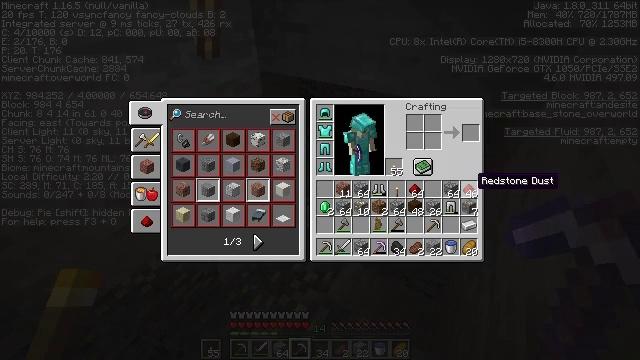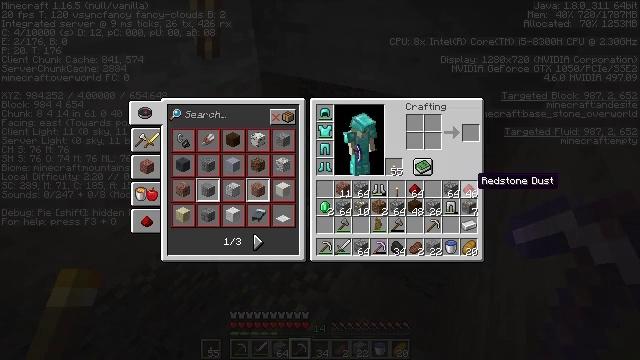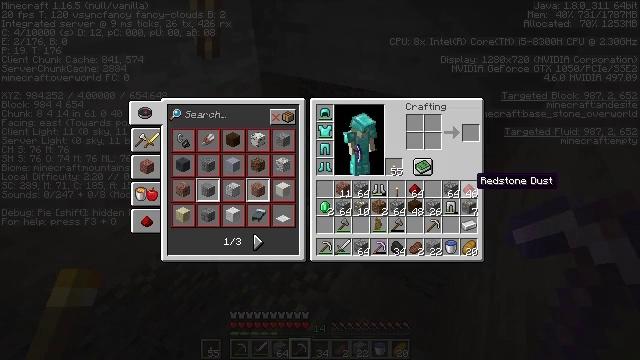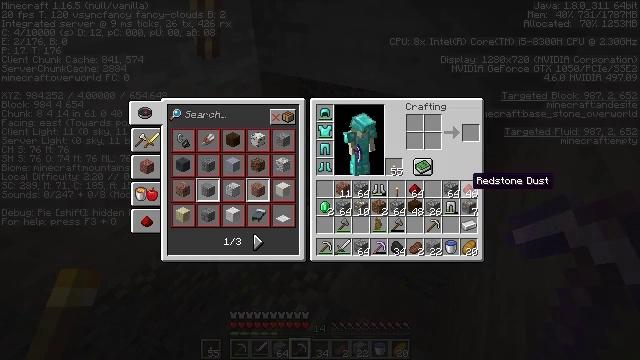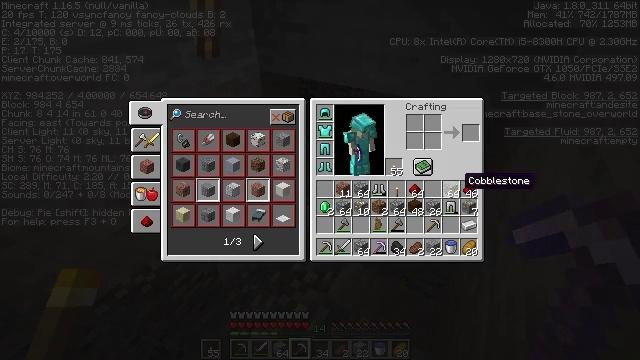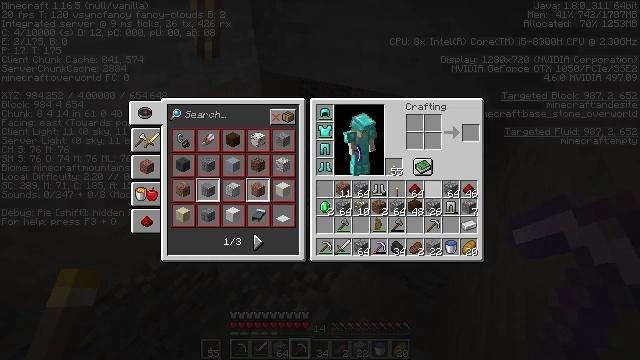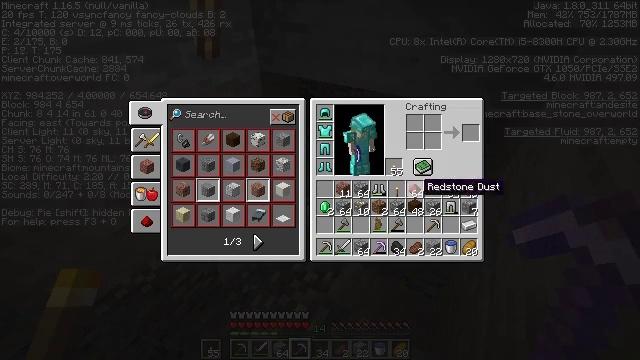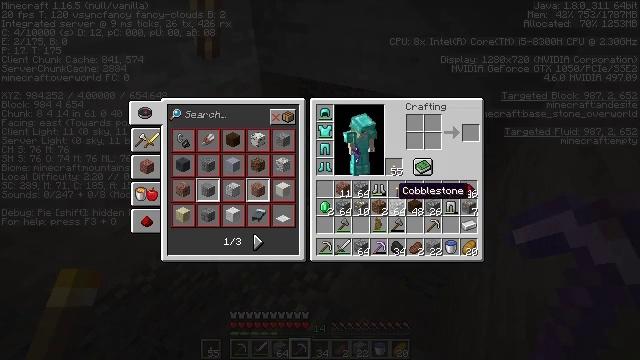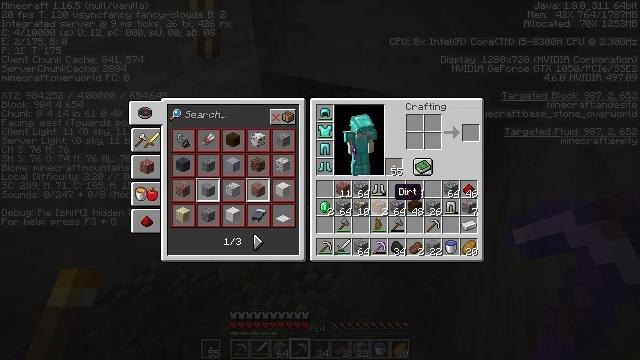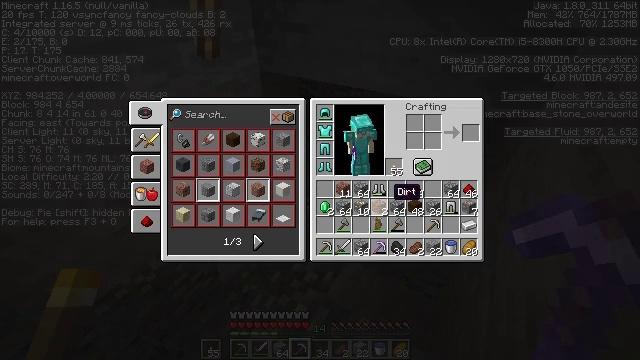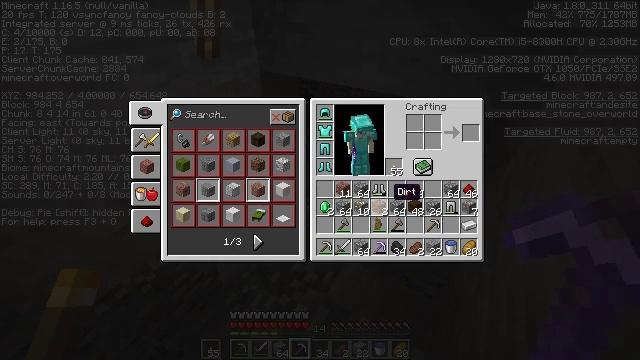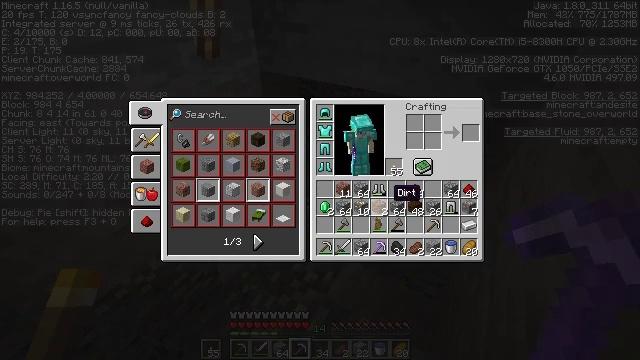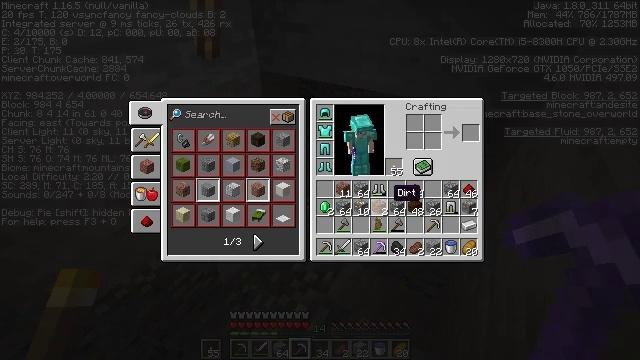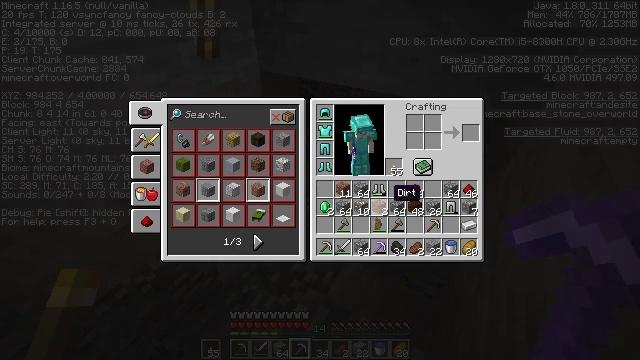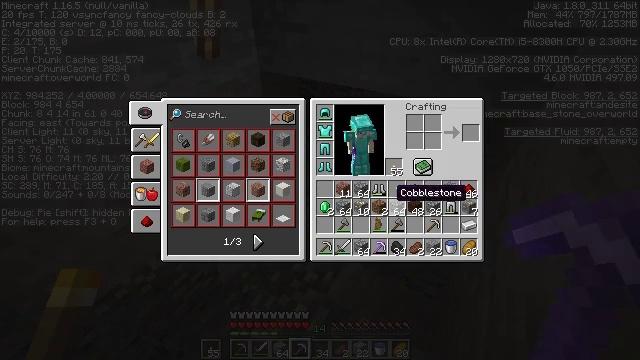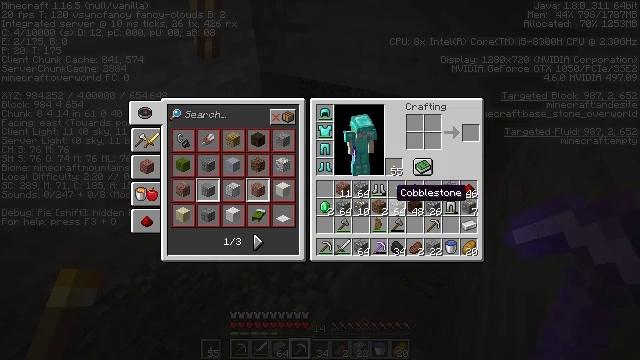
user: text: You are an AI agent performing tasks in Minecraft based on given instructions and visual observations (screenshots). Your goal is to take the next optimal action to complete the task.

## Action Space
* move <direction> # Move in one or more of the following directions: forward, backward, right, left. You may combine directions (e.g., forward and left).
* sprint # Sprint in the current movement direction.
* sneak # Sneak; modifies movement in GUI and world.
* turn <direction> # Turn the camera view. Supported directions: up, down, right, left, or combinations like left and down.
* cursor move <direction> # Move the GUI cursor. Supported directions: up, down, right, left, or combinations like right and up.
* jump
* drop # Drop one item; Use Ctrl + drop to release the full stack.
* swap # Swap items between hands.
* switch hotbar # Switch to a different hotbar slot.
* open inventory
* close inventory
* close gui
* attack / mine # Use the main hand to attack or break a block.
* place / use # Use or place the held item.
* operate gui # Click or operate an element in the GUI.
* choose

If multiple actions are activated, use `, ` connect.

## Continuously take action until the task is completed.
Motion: motion action
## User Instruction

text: Drop a cobblestone.
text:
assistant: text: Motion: no_op
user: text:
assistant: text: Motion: no_op
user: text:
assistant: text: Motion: no_op
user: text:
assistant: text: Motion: cursor move left
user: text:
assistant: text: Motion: cursor move left
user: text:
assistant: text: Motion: cursor move left
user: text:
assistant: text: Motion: cursor move left
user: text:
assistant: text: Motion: no_op
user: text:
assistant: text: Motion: no_op
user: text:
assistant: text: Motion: no_op
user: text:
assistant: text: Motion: no_op
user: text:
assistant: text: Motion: no_op
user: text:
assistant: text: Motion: no_op
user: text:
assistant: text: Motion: no_op
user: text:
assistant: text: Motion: no_op
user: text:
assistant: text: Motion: no_op
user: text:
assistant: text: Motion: no_op
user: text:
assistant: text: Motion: no_op
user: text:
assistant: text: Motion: no_op
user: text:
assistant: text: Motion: no_op
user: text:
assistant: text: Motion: no_op
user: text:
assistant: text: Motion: no_op
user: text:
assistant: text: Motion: no_op
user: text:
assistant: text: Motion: no_op
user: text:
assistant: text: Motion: no_op
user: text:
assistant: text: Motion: no_op
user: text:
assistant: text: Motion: operate gui
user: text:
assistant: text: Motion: no_op
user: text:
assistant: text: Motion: cursor move up
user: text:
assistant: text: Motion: cursor move left and up